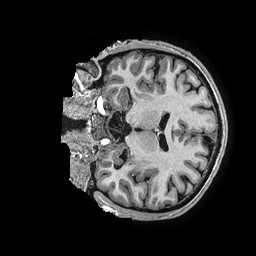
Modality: T1w
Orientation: coronal
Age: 35
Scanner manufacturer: ge
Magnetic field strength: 3 T
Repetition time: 0.006952 s
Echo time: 0.00292 s